Question: Live page- <URL>
Facebook showing wrong description when i share that page. Any idea what is the problem & how can i fix that issue.
Code-
'''
<title>Precious Metal Spot Prices | Gold, Silver, Platinum, Palladium</title>
<meta name="keywords" content="numismatics,vintage,antiques,collectibles,collecting,coins" />
<meta name="description" content="Up to the minute spot prices for gold, silver, platinum, and palladium. Each precious metal is also broken down into various world currencies including US Dollars, Canadian Dollars, Australian Dollars, Euros, Pounds Sterling, Swiss Francs, Yen, and Rand." />
<!-- for Facebook -->
<meta property="og:title" content="Precious Metal Spot Prices | Gold, Silver, Platinum, Palladium" />
<meta property="og:description" content="Up to the minute spot prices for gold, silver, platinum, and palladium. Each precious metal is also broken down into various world currencies including US Dollars, Canadian Dollars, Australian Dollars, Euros, Pounds Sterling, Swiss Francs, Yen, and Rand." />
<meta property="og:image" content="http://www.collectorsunleashed.com/images/logo/whc53d45d2422ffb.png" />
'''

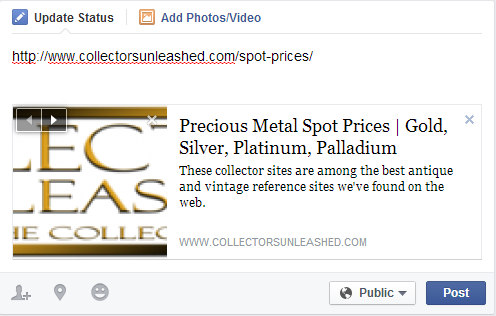
Answer: Use this built-in Facebook tool:
<URL>
That will give you a preview of what your share will look like, and it will also tell you exactly what it sees, and if/why certain things fail.
In either case, Facebook caches the first call made to the URL. So sometimes, it appears to be showing an old version, even though you've made an update. This gives you the chance to force that cache cleared.